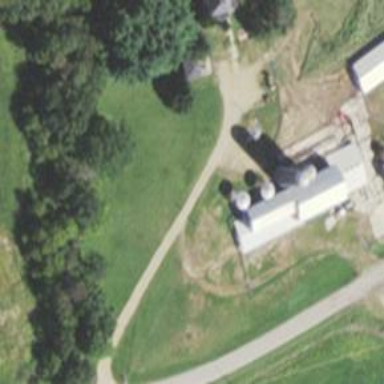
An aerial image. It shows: Silo.